Question: I have a site that allows users to "guess / predict" the result of a sports match
To give you an idea what I am trying to achieve have a look at the following image:

The selected teams gets displayed at the bottom of the page (as you can see on the bottom circle of the image)
Im trying to modify the script to not only display the selected team at the bottom of the page but
<URL> to get an idea of what I am doing, if anyone can help me to modify my script to include the score aswell it would be tremendously appreciated
'''
$(document).ready(function() {
$(':radio').change(function(e) {
//clear the div
$('#dispPicks').html('');
//update the div
$('📻checked').each(function(ind, ele) {
$('#dispPicks').append($(ele).val() + '<br/>');
});
});
});
'''
'''
<script src="https://ajax.googleapis.com/ajax/libs/jquery/1.11.1/jquery.min.js"></script>
<input type="radio" name="foo" value="Shaks" />
<input type="radio" name="foo" value="Hurricanes" />
<input type="radio" name="foo" value="Draw" />
<select>
<option value="">0</option>
<option value="1">1</option>
<option value="2">2</option>
<option value="3">3</option>
<option value="4">4</option>
<option value="5">5</option>
<option value="6">6</option>
<option value="7">7</option>
<option value="8">8</option>
<option value="9">9</option>
<option value="10">10</option>
</select>
<br/>
<input type="radio" name="bar" value="Crusaders" />
<input type="radio" name="bar" value="Pioneers" />
<input type="radio" name="bar" value="Draw" />
<select>
<option value="">0</option>
<option value="1">1</option>
<option value="2">2</option>
<option value="3">3</option>
<option value="4">4</option>
<option value="5">5</option>
<option value="6">6</option>
<option value="7">7</option>
<option value="8">8</option>
<option value="9">9</option>
<option value="10">10</option>
</select>
<br/>
<input type="radio" name="wow" value="Chelsea" />
<input type="radio" name="wow" value="Liverpool" />
<input type="radio" name="wow" value="Draw" />
<select>
<option value="">0</option>
<option value="1">1</option>
<option value="2">2</option>
<option value="3">3</option>
<option value="4">4</option>
<option value="5">5</option>
<option value="6">6</option>
<option value="7">7</option>
<option value="8">8</option>
<option value="9">9</option>
<option value="10">10</option>
</select>
<div id="dispPicks"></div>
'''
<URL>
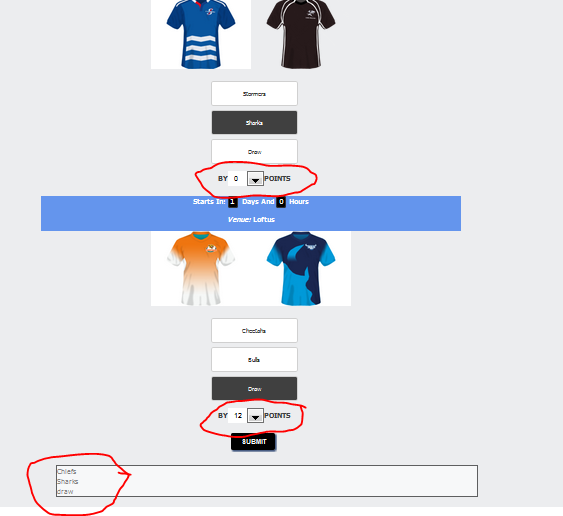
Answer: You can put related radio buttons and select box in a 'div' and assign a class to it lets say 'team', then read checked radio button and value of select box in the same div as checked radio button belogs to. see below code -
HTML
'''
<div class="team">
<input type="radio" name="foo" value="Shaks" />
<input type="radio" name="foo" value="Hurricanes" />
<input type="radio" name="foo" value="Draw" />
<select>
<option value="">0</option>
<option value="1">1</option>
<option value="2">2</option>
<option value="3">3</option>
<option value="4">4</option>
<option value="5">5</option>
<option value="6">6</option>
<option value="7">7</option>
<option value="8">8</option>
<option value="9">9</option>
<option value="10">10</option>
</select>
<br/>
</div>
<div class="team">
<input type="radio" name="bar" value="Crusaders" />
<input type="radio" name="bar" value="Pioneers" />
<input type="radio" name="bar" value="Draw" />
<select>
<option value="">0</option>
<option value="1">1</option>
<option value="2">2</option>
<option value="3">3</option>
<option value="4">4</option>
<option value="5">5</option>
<option value="6">6</option>
<option value="7">7</option>
<option value="8">8</option>
<option value="9">9</option>
<option value="10">10</option>
</select>
<br/>
</div>
<div class="team">
<input type="radio" name="wow" value="Chelsea" />
<input type="radio" name="wow" value="Liverpool" />
<input type="radio" name="wow" value="Draw" />
<select>
<option value="">0</option>
<option value="1">1</option>
<option value="2">2</option>
<option value="3">3</option>
<option value="4">4</option>
<option value="5">5</option>
<option value="6">6</option>
<option value="7">7</option>
<option value="8">8</option>
<option value="9">9</option>
<option value="10">10</option>
</select>
</div>
<div id="dispPicks"></div>
'''
JQuery
'''
$(document).ready(function () {
$(':radio, select').change(function (e) {
//clear the div
$('#dispPicks').html('');
//update the div
$('📻checked').each(function (ind, ele) {
var selectBoxVal = $(this).closest('div.team').find('select').val();
selectBoxVal = selectBoxVal!=''? "By "+selectBoxVal:selectBoxVal;
$('#dispPicks').append($(ele).val() +" "+selectBoxVal+ '<br/>');
});
});
});
'''
<URL>